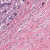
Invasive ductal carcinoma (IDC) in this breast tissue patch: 1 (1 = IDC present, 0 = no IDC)